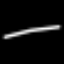
Label: line